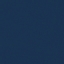
Label: SeaLake